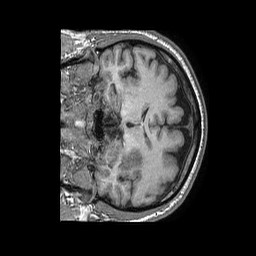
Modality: T1w
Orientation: coronal
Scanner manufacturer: philips
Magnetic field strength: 1.5 T
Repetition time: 0.007639 s
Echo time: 0.003481 s